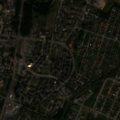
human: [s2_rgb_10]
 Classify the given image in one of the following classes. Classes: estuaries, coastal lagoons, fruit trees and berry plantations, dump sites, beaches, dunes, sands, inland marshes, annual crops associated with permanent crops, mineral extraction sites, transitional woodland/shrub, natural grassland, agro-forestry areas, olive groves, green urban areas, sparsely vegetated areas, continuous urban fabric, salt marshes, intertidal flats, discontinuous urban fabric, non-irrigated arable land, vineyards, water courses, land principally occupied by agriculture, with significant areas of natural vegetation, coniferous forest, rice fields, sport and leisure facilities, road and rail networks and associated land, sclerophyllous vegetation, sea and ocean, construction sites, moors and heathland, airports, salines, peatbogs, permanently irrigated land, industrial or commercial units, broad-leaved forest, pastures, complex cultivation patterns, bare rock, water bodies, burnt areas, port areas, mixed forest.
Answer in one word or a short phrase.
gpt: discontinuous urban fabric, industrial or commercial units, green urban areas, complex cultivation patterns